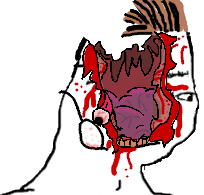
Label: 5_Zoomer